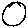
Label: circle